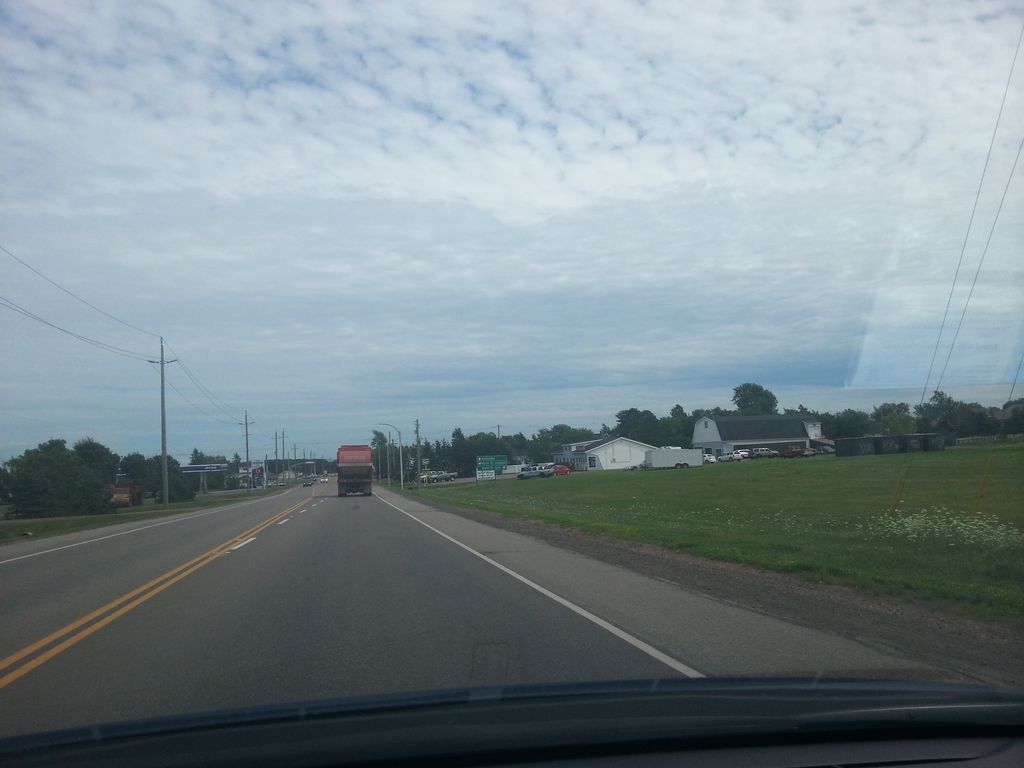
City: charlottetown